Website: lowes
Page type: delivery-shipping
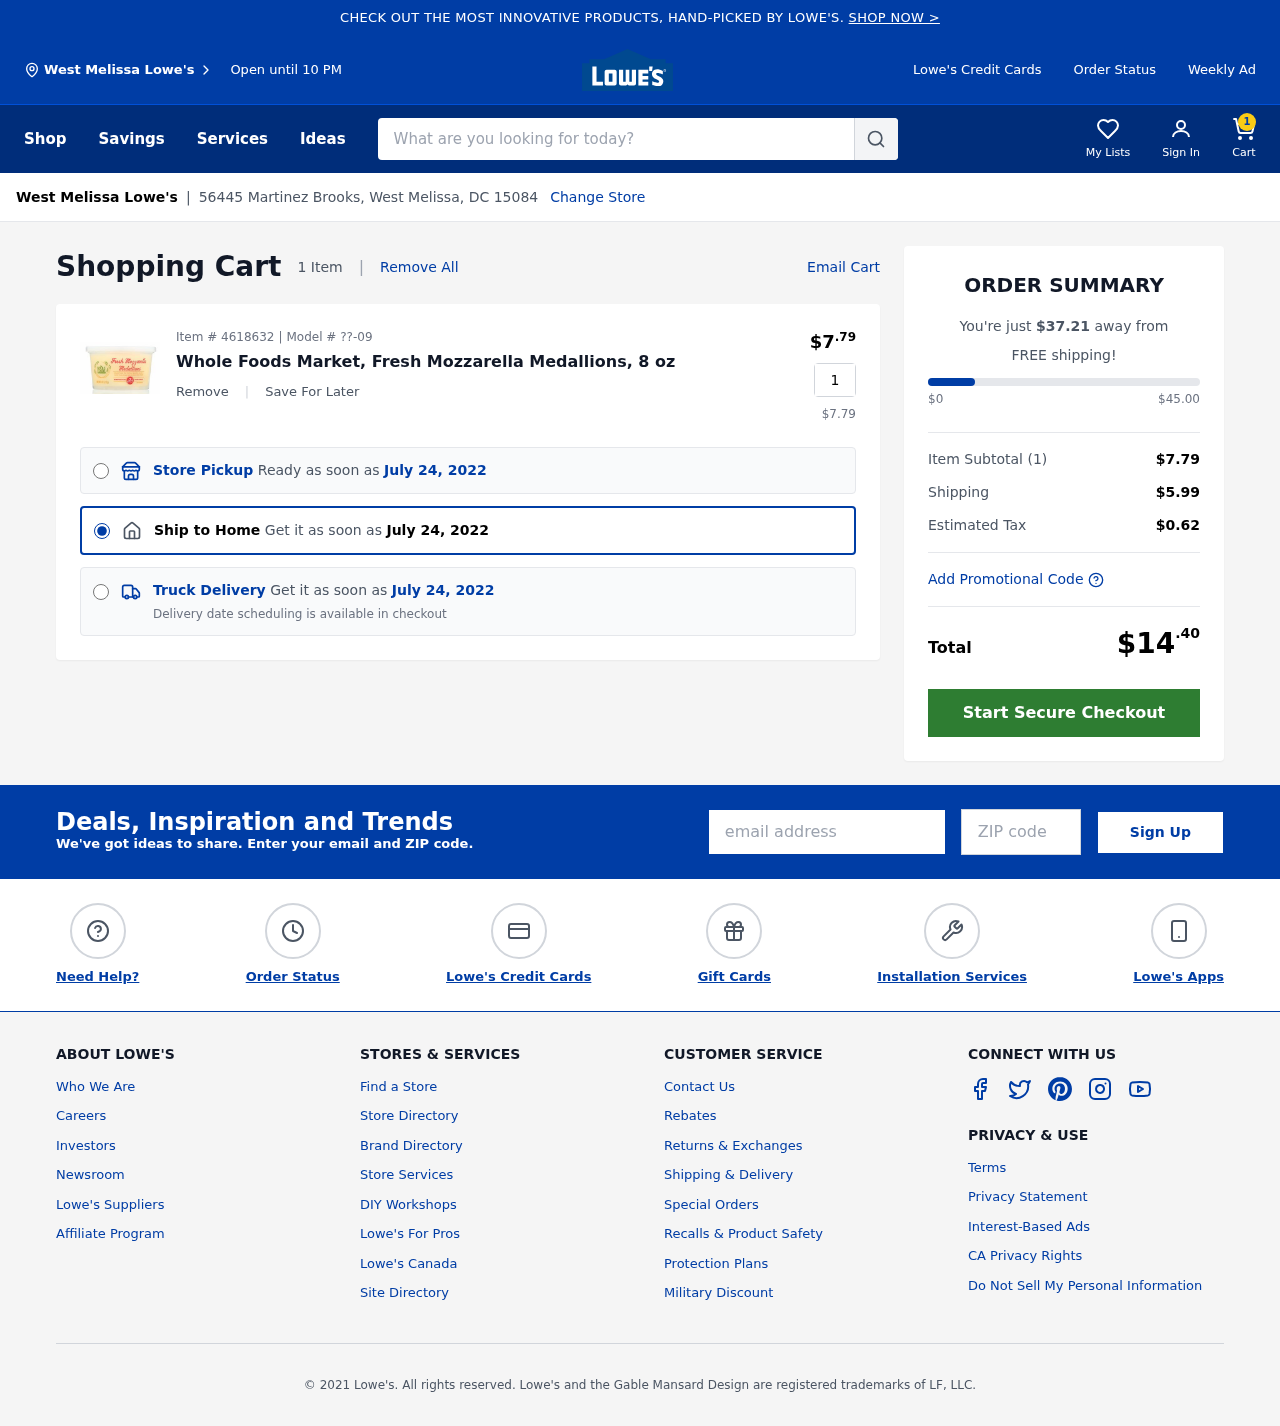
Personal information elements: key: PII_CITY
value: West Melissa
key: PII_EMAIL
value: crystal.thomas@hotmail.com
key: PII_POSTCODE
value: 15084
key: PII_STREET
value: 56445 Martinez Brooks
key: PII_CITY2
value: West Melissa
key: PII_CITY_STATE_ZIP
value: West Melissa, DC 15084
Product elements: key: PRODUCT1_NAME
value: Whole Foods Market, Fresh Mozzarella Medallions, 8 oz
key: PRODUCT1_PRICE
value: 7.79
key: PRODUCT1_QUANTITY
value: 1
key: PRODUCT1_MODEL
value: ??-09
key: PRODUCT1_PRICE2
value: $7.79
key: PRODUCT1_ITEM_NUMBER
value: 4618632
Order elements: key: ORDER_NUM_ITEMS
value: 1
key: ORDER_DELIVERY_DATE
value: July 24, 2022
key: ORDER_DELIVERY_DATE2
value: July 24, 2022
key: ORDER_DELIVERY_DATE3
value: July 24, 2022
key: AMOUNT_TO_FREE_SHIPPING
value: $37.21
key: ORDER_SUBTOTAL
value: $7.79
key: ORDER_SHIPPING_COST
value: $5.99
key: ORDER_TAX
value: $0.62
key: ORDER_TOTAL
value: $14.40
Search elements: key: HEADER_SEARCH
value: What are you looking for today?